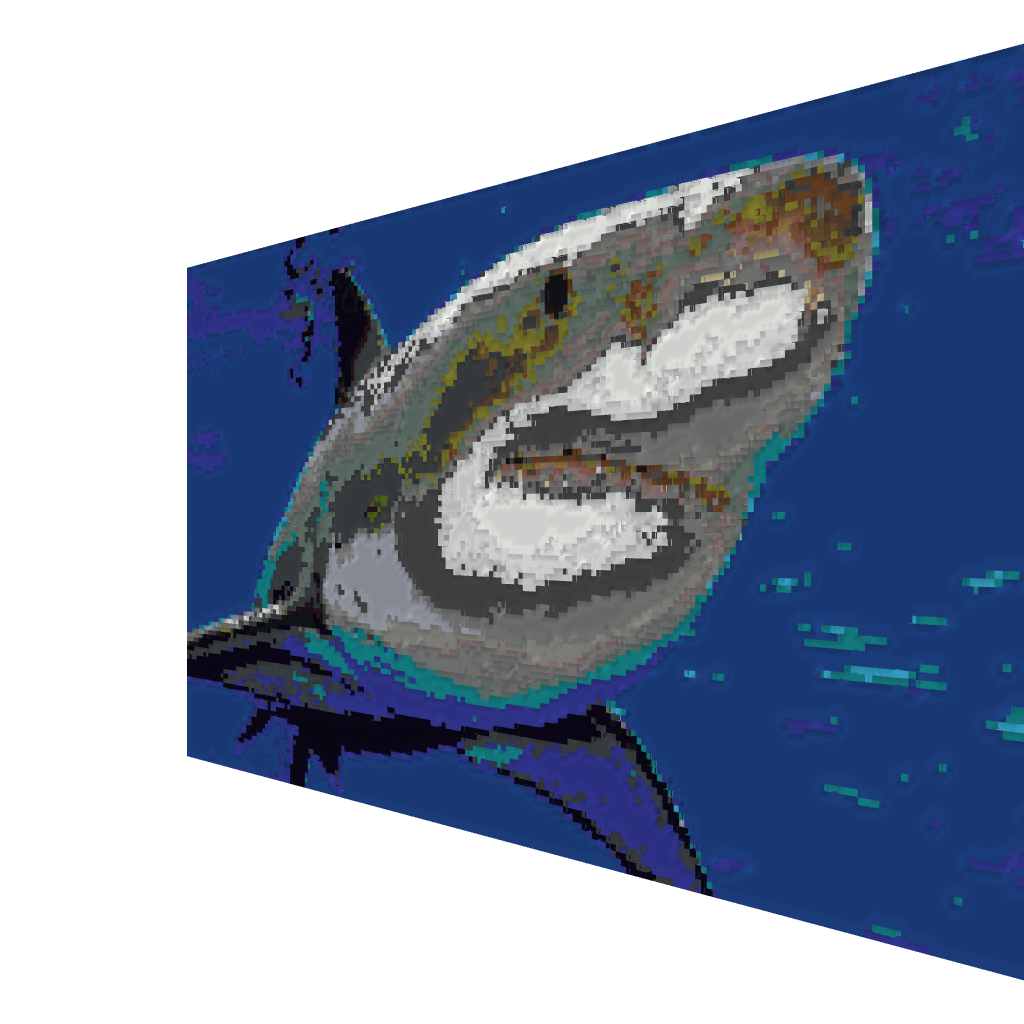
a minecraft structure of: Shark